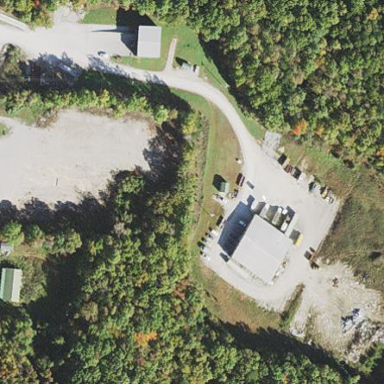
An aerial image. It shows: Waste transfer station.